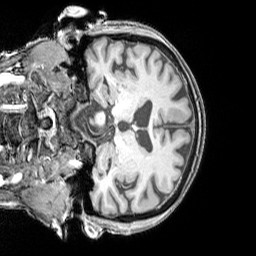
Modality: T1w
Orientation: coronal
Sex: female
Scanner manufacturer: siemens
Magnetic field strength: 3 T
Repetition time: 2.3 s
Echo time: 0.00226 s